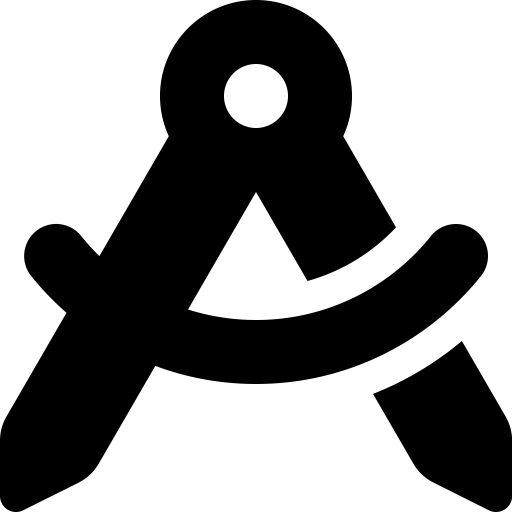
Tags: icon, FontAwesome, fa-icon, solid, compass, drafting